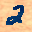
Label: 2